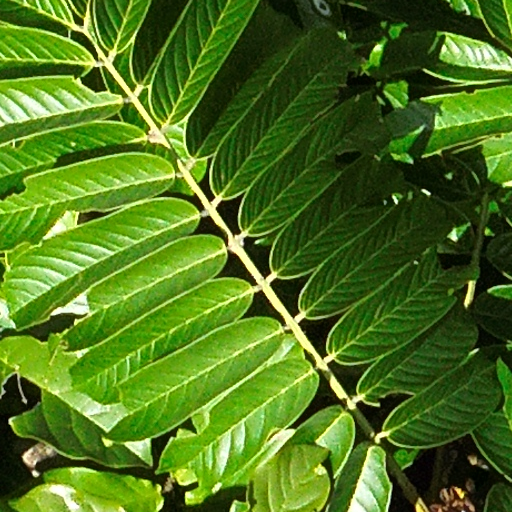
Species: Tachigali panamensis
GBIF accepted scientific name: Tachigali panamensis
Crown area (m\u00b2): 354.53